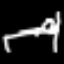
Label: bed